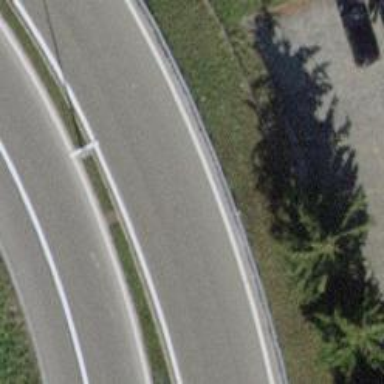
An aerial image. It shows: Asphalt motorway link.